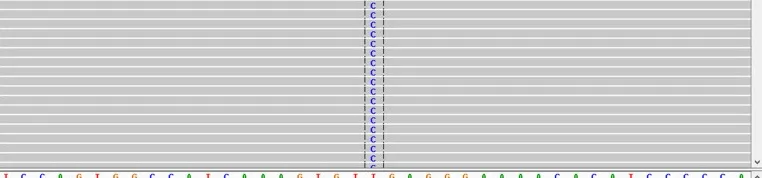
Next-generation sequencing (NGS) showed L755S mutation in exon19 of ERBB2 gene.
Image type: chart (chart)